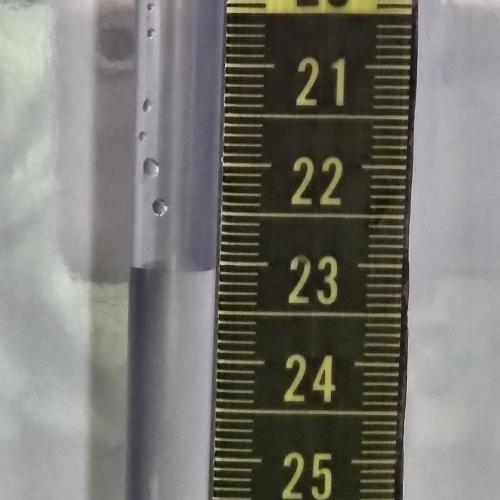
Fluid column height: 23.1 cm